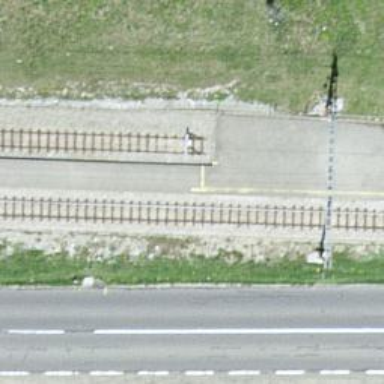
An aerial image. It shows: Railway buffer stop.